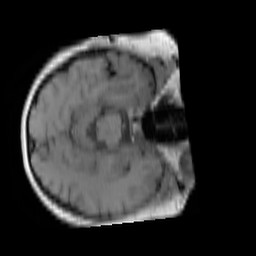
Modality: T1w
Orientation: axial
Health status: ill
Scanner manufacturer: siemens
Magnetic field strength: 3 T
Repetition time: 0.4 s
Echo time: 0.00246 s